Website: lowes
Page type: account-selection
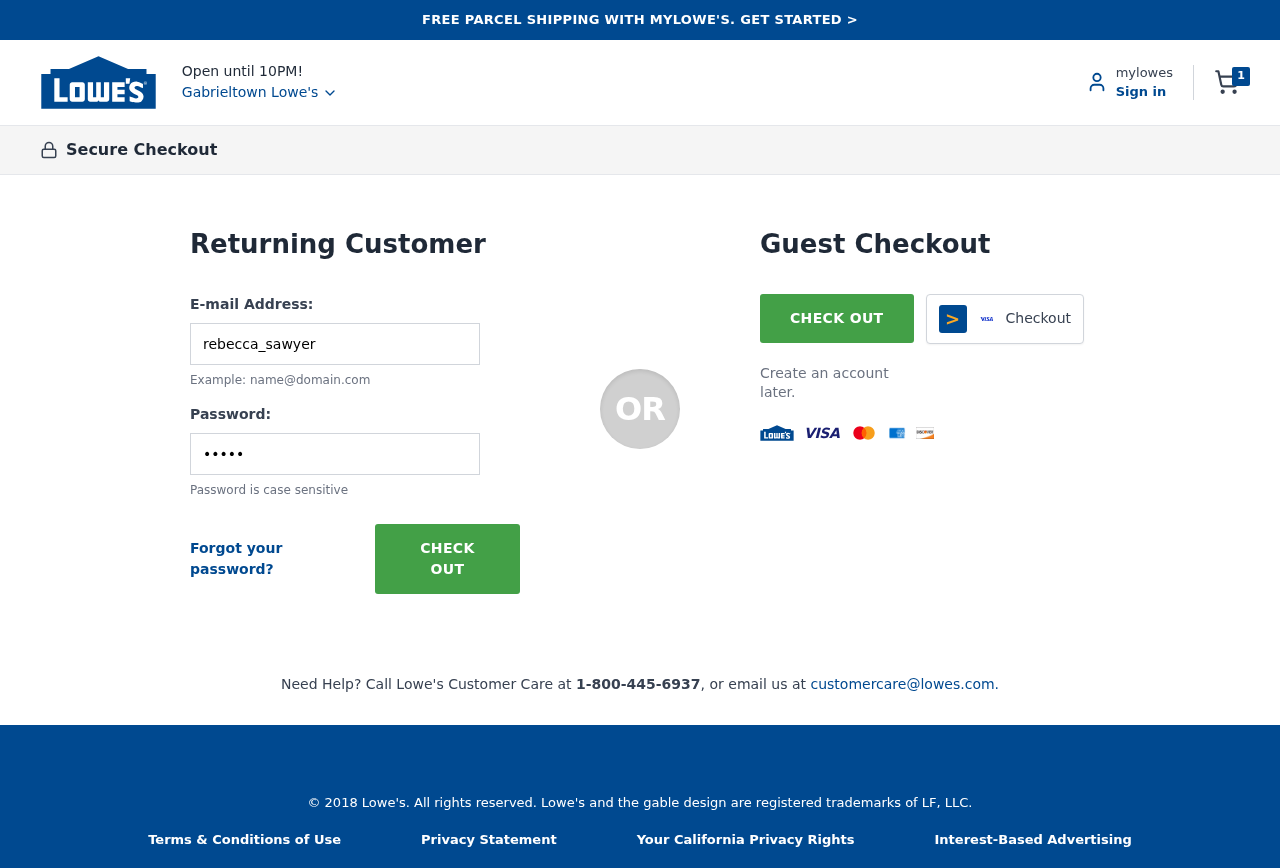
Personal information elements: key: PII_CITY
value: Gabrieltown Lowe's
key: PII_LOGIN_USERNAME
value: rebecca_sawyer
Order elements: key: ORDER_NUM_ITEMS
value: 1